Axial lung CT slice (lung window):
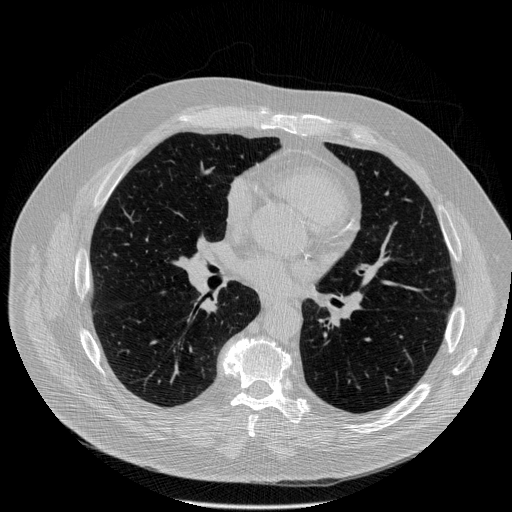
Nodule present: no